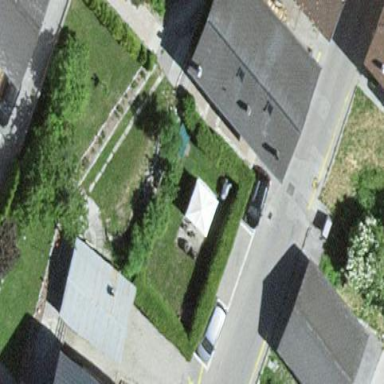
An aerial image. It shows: Simple house.